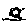
Label: flower